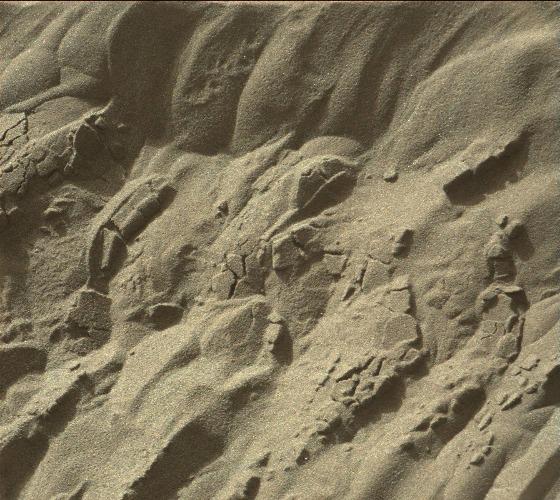
Terrain classes present: Gravel / Sand / Soil, Shadow